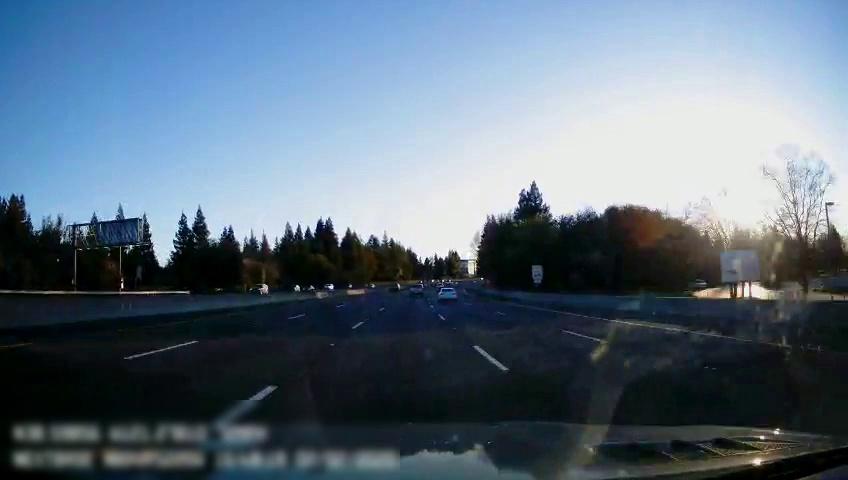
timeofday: Day
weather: Sunny
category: Drivable Space
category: Vehicles | SUV
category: Vehicles | Car
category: Vehicles | Truck
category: Vehicles | SUV
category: Vehicles | SUV
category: Vehicles | SUV
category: Vehicles | SUV
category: Vehicles | Car
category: Lanes | Alternate Lane
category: Lanes | Alternate Lane
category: Lanes | Current Lane
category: Lanes | Current Lane
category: Lanes | Alternate Lane
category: Lanes | Alternate Lane
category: Traffic | Signs
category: Traffic | Signs